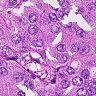
Metastatic tissue present: yes